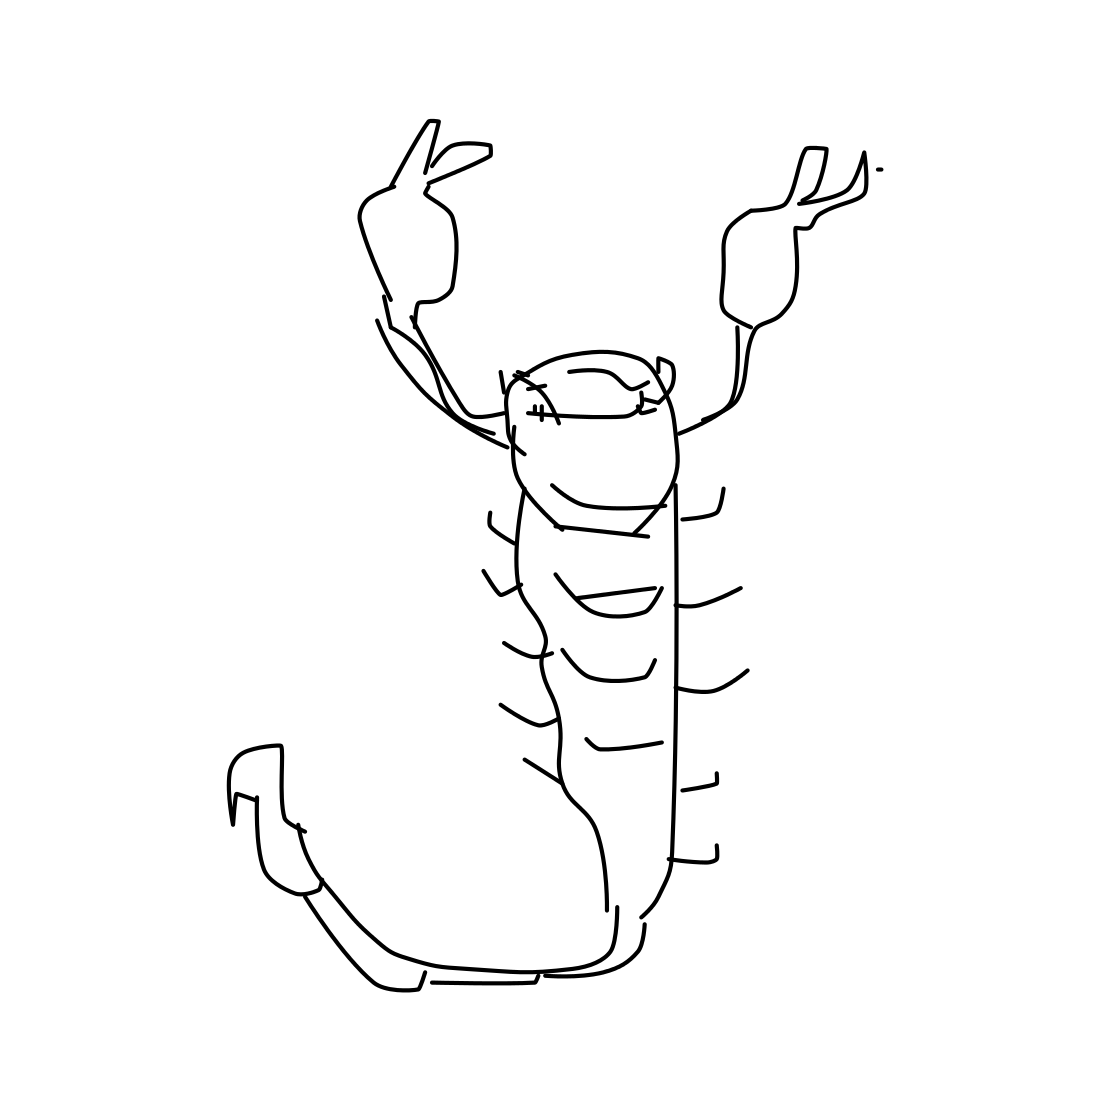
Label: scorpion